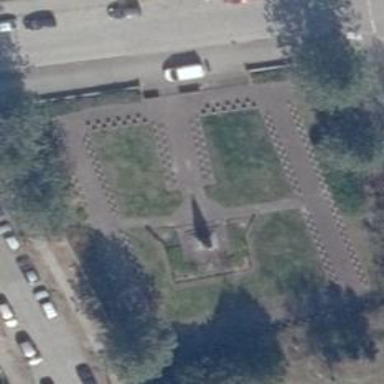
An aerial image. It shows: Historic obelisk memorial.